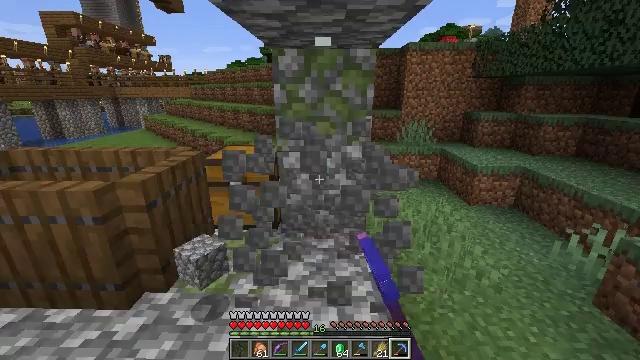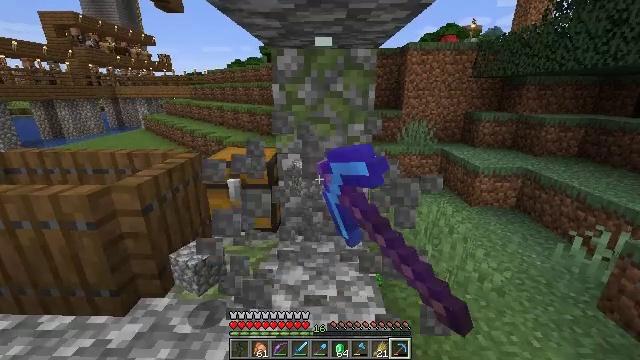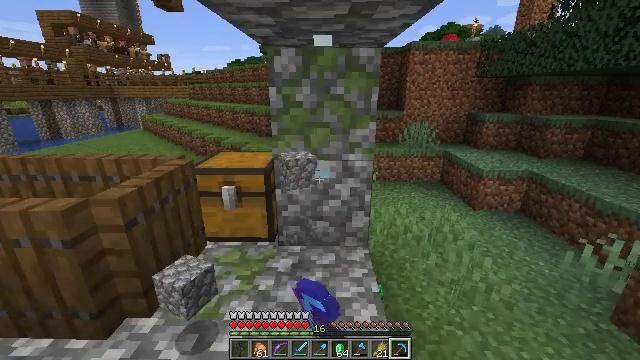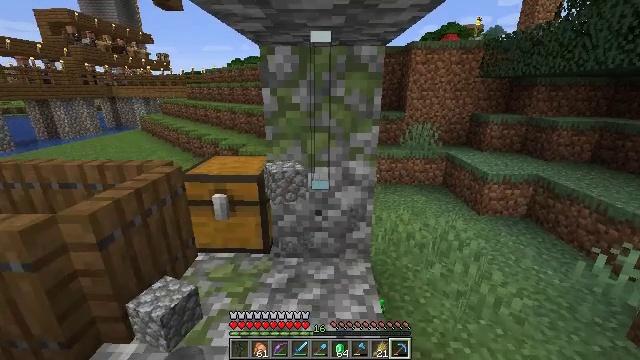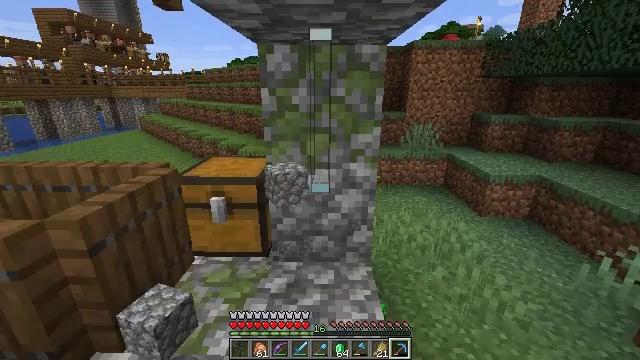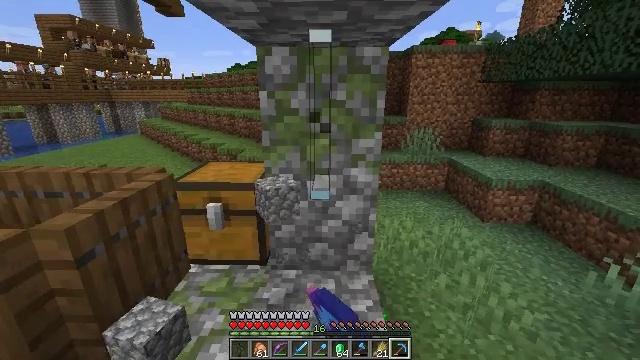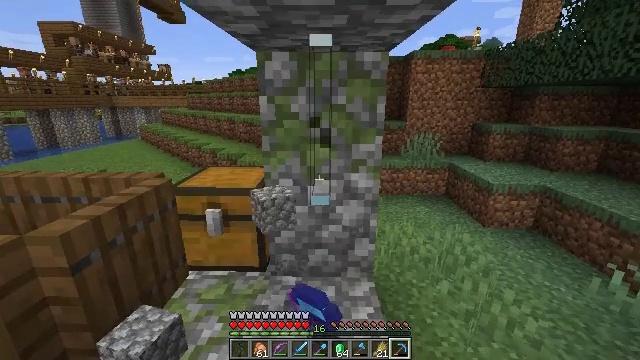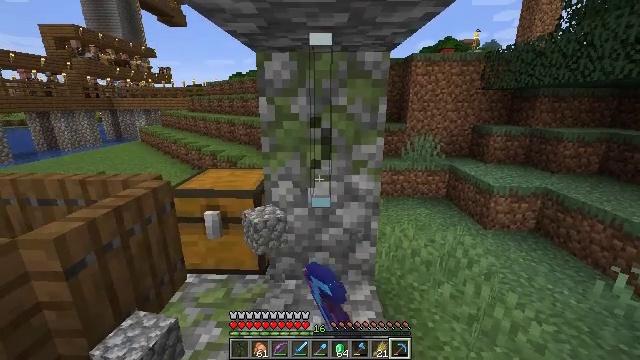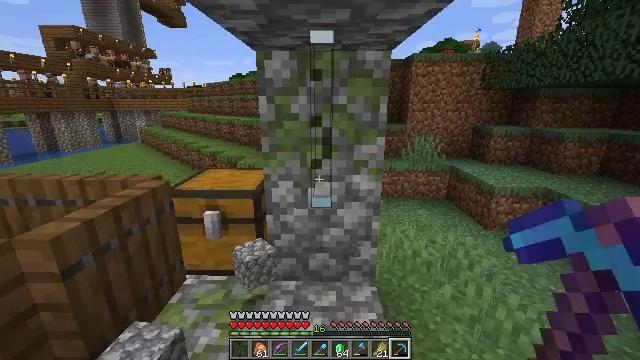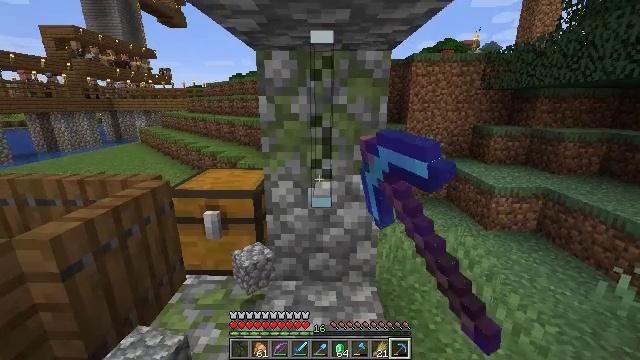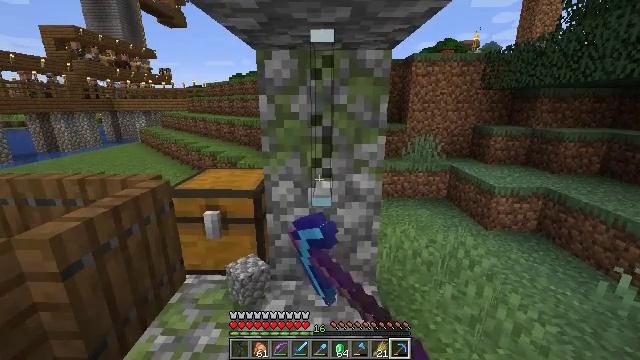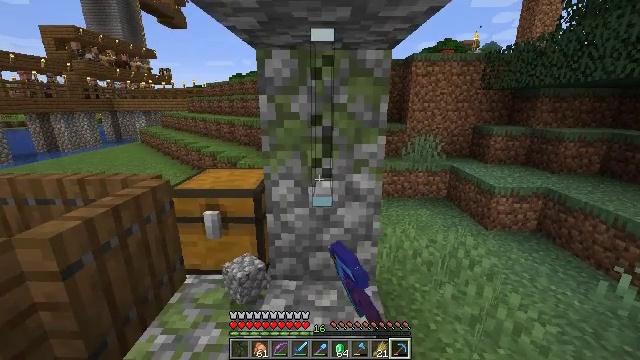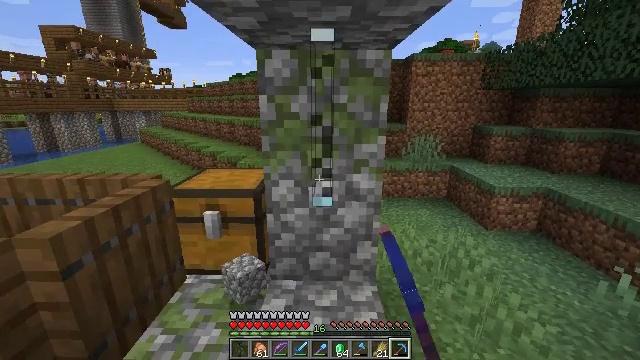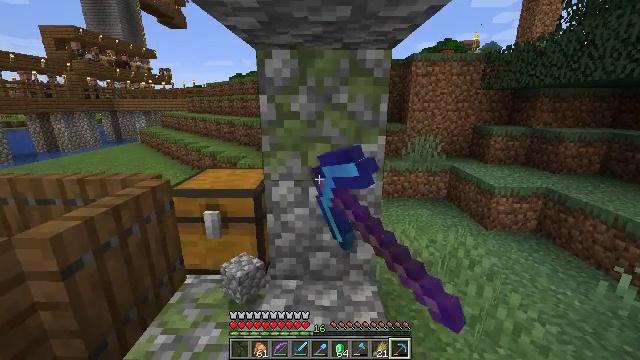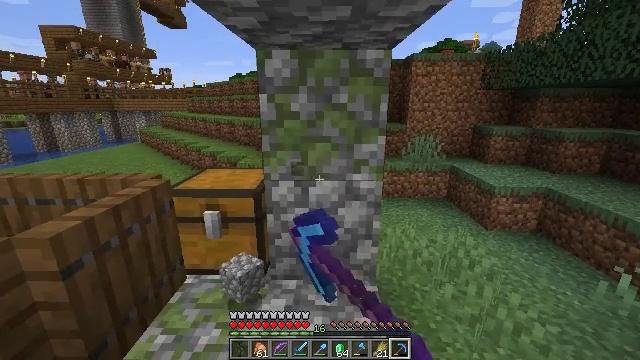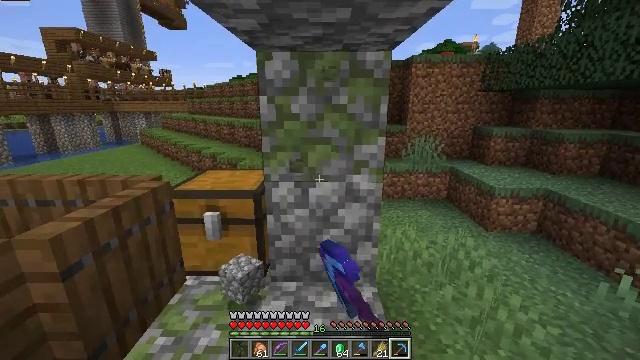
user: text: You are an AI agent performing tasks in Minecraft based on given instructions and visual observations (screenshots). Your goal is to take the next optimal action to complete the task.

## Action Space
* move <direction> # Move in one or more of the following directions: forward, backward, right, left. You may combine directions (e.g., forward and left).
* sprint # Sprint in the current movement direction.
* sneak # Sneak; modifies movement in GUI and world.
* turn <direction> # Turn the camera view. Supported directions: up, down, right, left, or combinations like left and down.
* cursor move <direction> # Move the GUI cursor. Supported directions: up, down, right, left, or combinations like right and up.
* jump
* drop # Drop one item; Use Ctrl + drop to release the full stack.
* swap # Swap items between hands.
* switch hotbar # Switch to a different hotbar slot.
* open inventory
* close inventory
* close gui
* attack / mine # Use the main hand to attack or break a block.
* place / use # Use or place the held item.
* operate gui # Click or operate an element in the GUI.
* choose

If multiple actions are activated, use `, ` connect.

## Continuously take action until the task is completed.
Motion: motion action
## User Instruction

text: Mine the glass pane carefully.
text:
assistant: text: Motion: move forward, attack / mine
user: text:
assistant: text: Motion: move forward, attack / mine
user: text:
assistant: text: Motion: move forward, attack / mine
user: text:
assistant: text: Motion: attack / mine
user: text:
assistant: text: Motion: attack / mine
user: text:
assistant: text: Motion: turn up, attack / mine
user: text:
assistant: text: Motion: attack / mine
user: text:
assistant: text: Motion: attack / mine
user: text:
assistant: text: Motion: attack / mine
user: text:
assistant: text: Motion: attack / mine
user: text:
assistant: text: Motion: attack / mine
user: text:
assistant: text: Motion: attack / mine
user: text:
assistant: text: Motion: attack / mine
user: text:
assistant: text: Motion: attack / mine
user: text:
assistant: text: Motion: attack / mine
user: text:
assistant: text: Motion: attack / mine
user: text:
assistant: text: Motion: attack / mine
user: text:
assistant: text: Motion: attack / mine